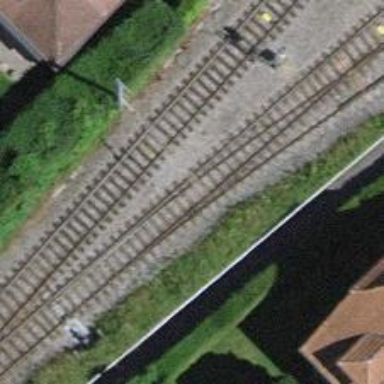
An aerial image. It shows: Railway switch.